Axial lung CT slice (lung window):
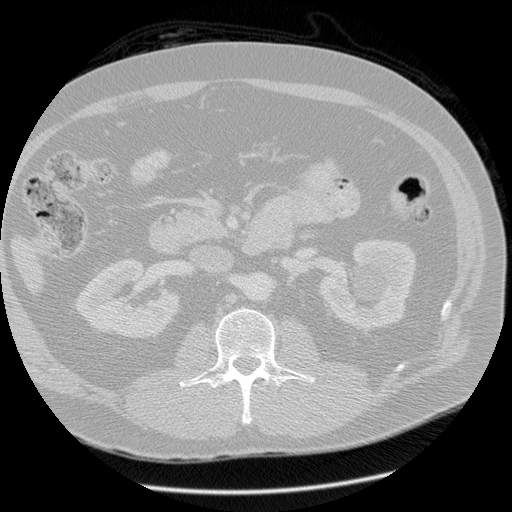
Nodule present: no